Interaction volume radius: 5 \u00c5
Interaction volume height: 25 \u00c5
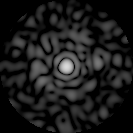
Disorder parameter: 0.821